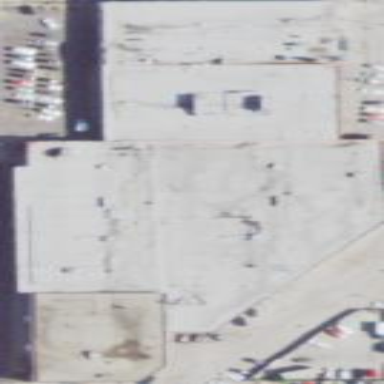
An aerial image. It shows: Retail building that is part of mall.